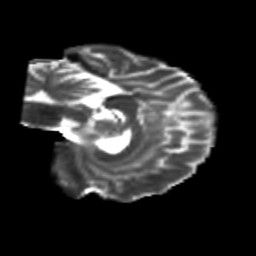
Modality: T2w
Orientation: sagittal
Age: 26
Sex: male
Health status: healthy
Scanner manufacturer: siemens
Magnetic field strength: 3 T
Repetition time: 10.8 s
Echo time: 0.082 s